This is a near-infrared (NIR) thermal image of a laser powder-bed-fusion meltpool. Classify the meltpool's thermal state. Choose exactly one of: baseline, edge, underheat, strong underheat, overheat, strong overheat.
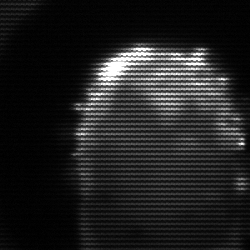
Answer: baseline